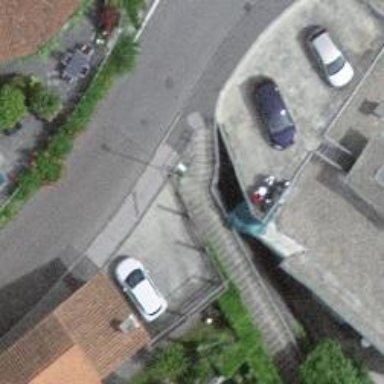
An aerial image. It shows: Set of concrete steps.